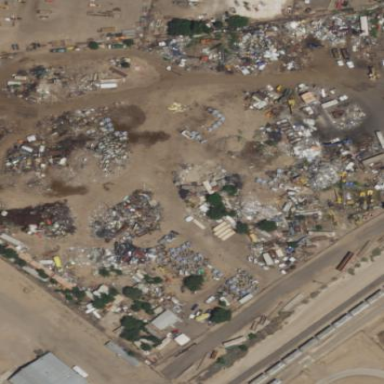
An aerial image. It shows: Scrap yard situated in industrial area.